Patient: sex M, age 36
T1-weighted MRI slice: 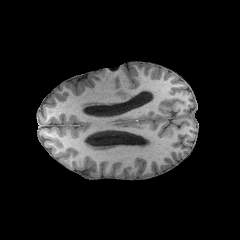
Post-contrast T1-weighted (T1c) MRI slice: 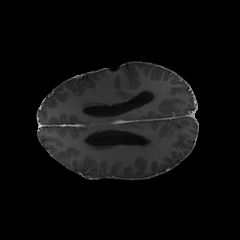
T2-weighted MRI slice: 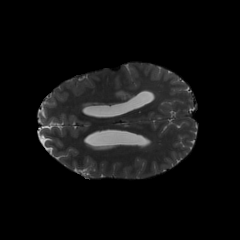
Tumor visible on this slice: yes
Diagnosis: Astrocytoma, IDH-mutant
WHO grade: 4